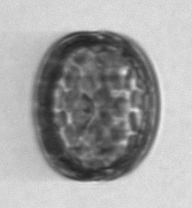
Label: Coscinodiscus